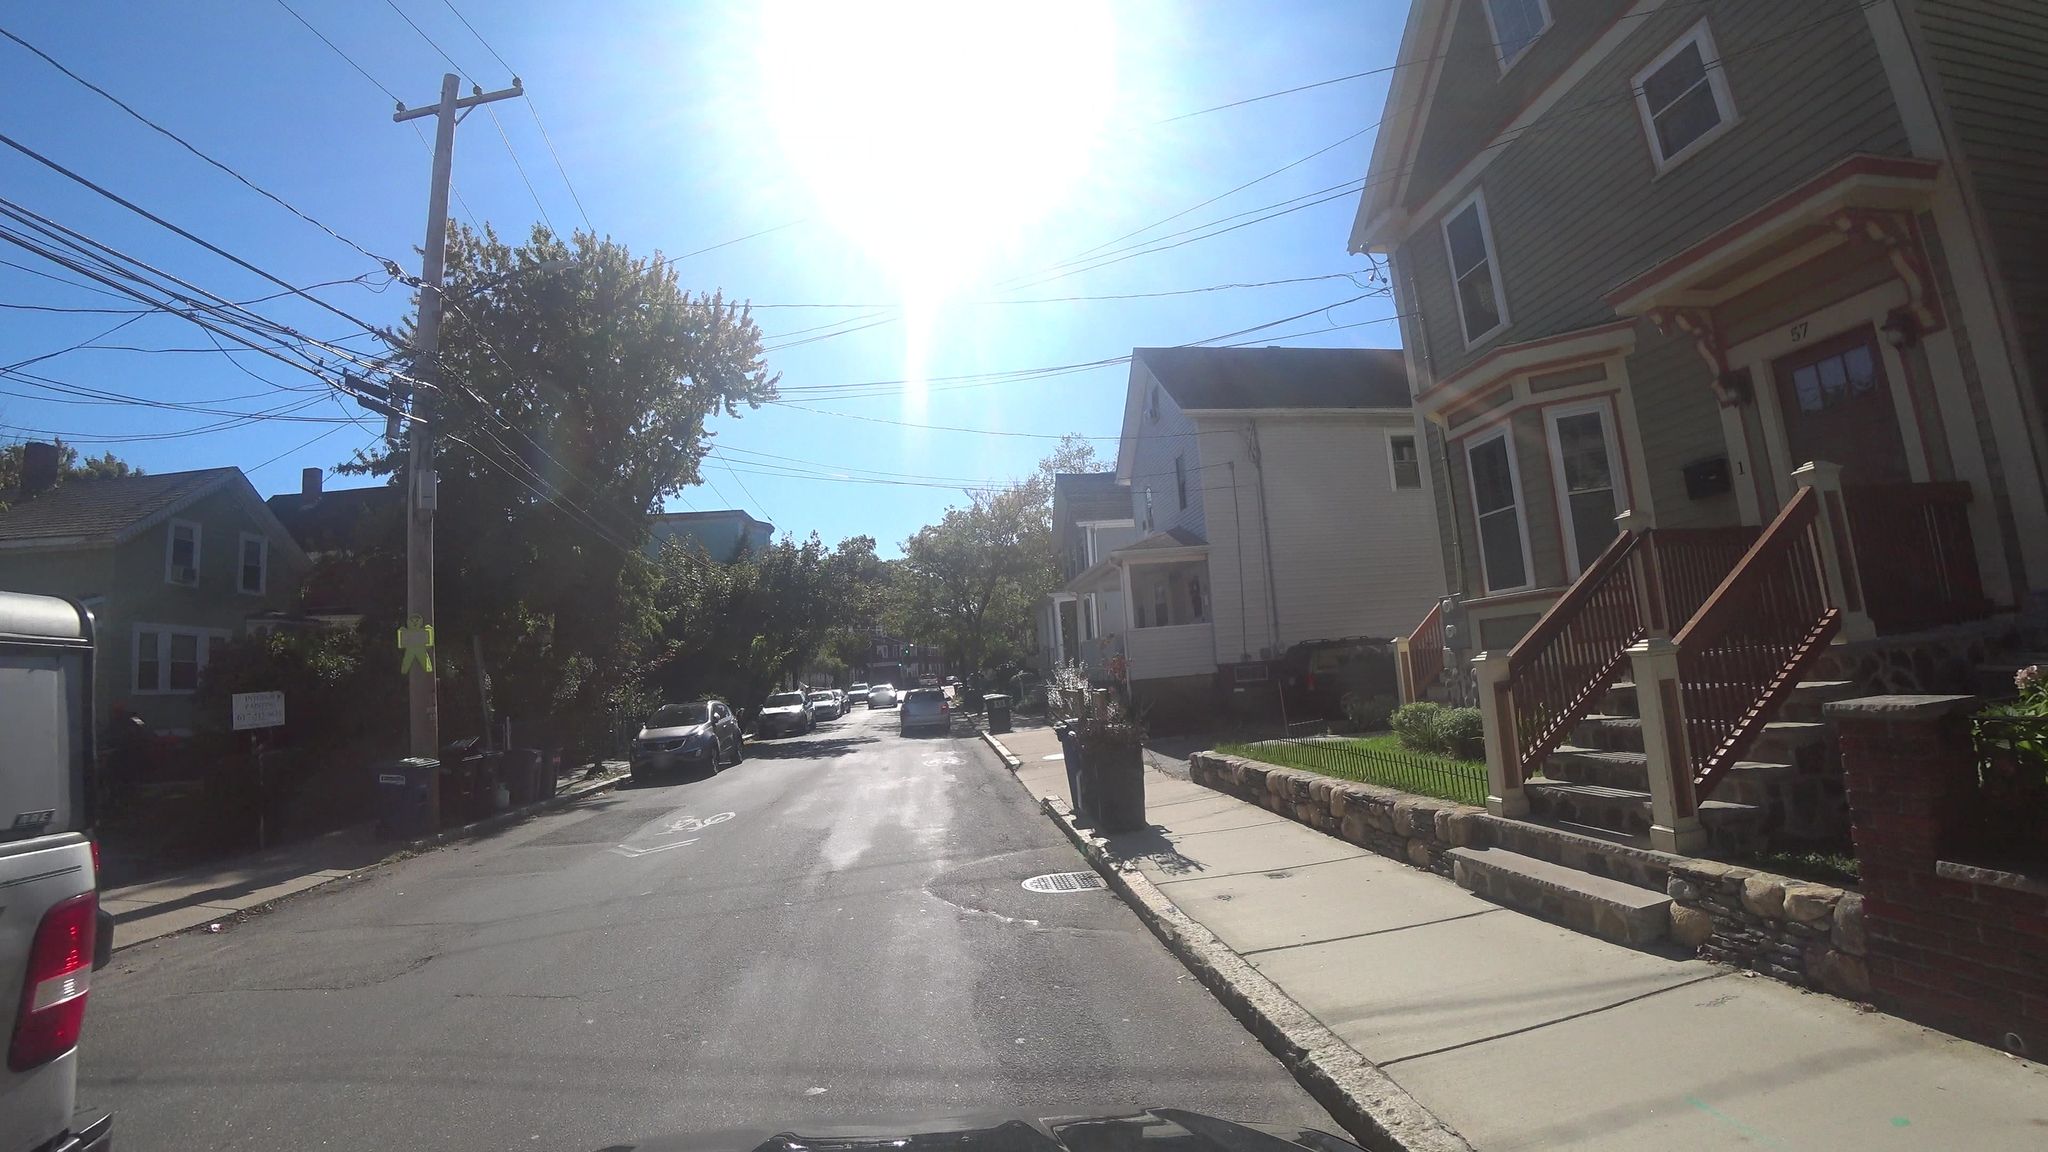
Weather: clear
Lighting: day
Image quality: good
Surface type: driving surface
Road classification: footway
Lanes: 2
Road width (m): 9.1
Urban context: urban centre
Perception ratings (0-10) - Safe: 4.68, Lively: 6.89, Beautiful: 6.69, Boring: 3.99, Depressing: 1.66, Wealthy: 3.01